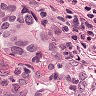
Metastatic tissue present: yes